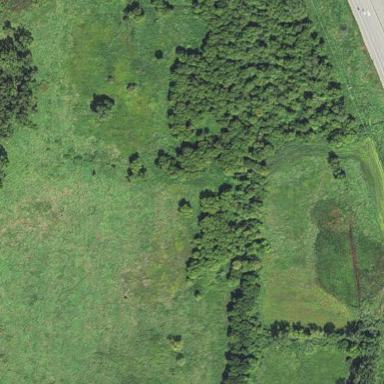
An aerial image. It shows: Nature reserve area for leisure land.